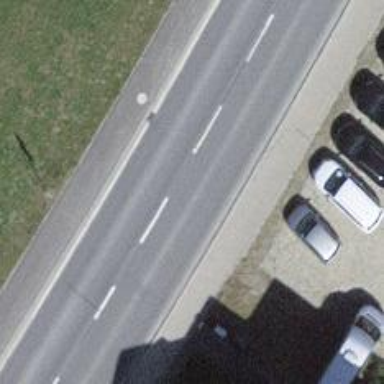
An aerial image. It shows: Primary highway with cycle track on the left.